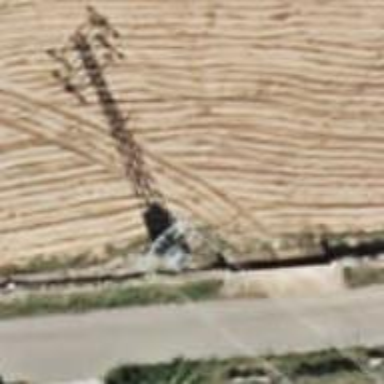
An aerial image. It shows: Power pole.